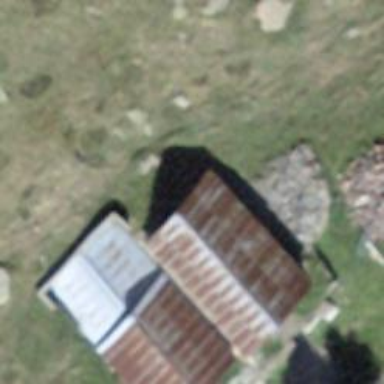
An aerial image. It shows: Gabled building with brown metal roof.